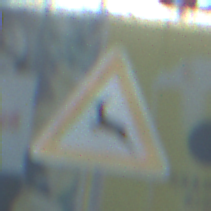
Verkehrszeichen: WildwechselRechts
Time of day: MorningAfternoon
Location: Outdoor (Suburban)
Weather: PartlyCloudy
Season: NotSpecified
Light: Natural